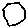
Label: hexagon